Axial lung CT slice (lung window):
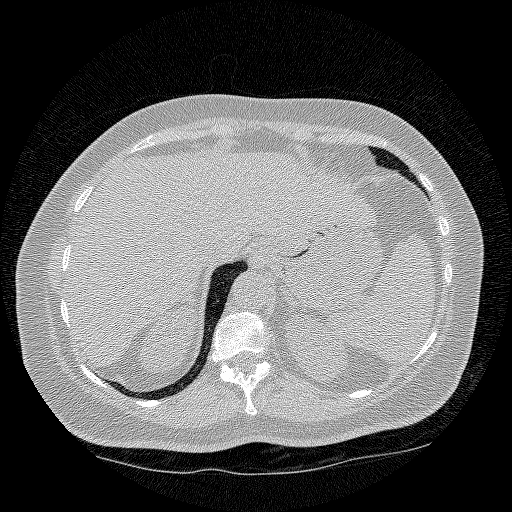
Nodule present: no